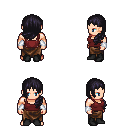
a pixel art fantasy rpg character, male body template, human, light skin, maroon pirate shirt, robe skirt, raven left-swept hairstyle, white cloth bracers, black shoes, four views (front, back, left, right), 2x2 character sprite sheet, small pixel art, hard edges, no anti-aliasing